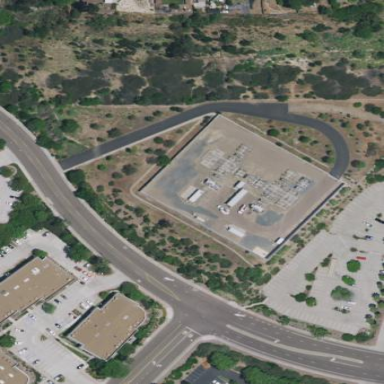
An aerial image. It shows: Power substation.